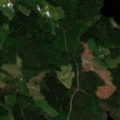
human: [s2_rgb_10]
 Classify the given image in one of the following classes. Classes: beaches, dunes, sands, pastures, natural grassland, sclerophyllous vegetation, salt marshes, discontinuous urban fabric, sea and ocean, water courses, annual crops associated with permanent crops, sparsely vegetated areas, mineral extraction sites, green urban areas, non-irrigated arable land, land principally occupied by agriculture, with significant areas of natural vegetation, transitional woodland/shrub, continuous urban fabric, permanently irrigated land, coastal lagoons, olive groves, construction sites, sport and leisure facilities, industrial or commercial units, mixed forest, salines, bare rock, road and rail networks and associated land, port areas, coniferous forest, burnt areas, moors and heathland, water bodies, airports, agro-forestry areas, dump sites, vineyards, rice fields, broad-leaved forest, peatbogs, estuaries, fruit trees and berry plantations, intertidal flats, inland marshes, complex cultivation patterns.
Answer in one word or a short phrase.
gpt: land principally occupied by agriculture, with significant areas of natural vegetation, coniferous forest, mixed forest, water bodies